Field crop: tomato
Growth stage: 1
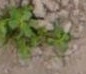
Species: portulaca